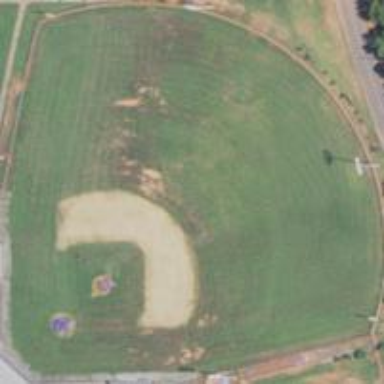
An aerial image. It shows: Baseball pitch for leisure and sports activities.